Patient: sex M, age 57
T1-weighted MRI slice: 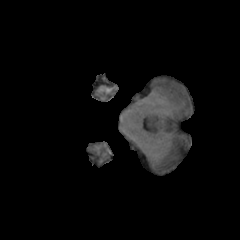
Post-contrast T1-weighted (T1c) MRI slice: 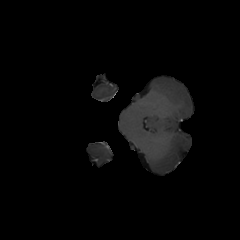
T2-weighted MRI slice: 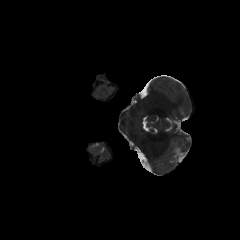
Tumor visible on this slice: no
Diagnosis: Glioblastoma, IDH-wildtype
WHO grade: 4